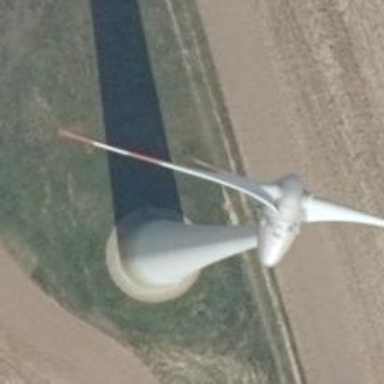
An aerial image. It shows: Wind-powered generator.